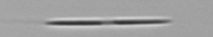
Label: pennate_Pseudo-nitzschia